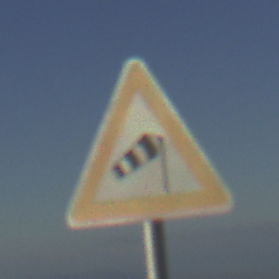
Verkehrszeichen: SeitenwindVonRechts
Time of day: SunriseSunset
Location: Outdoor (Nature)
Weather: PartlyCloudy
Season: NotSpecified
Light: Natural